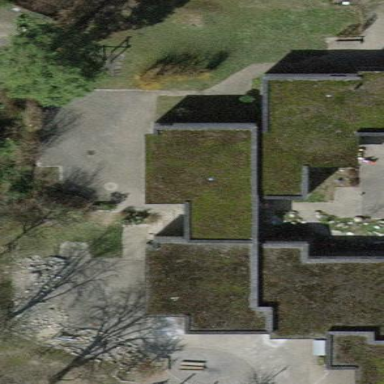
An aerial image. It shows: Building with flat roof.